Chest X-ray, AP view. Patient: 29 years old, sex F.
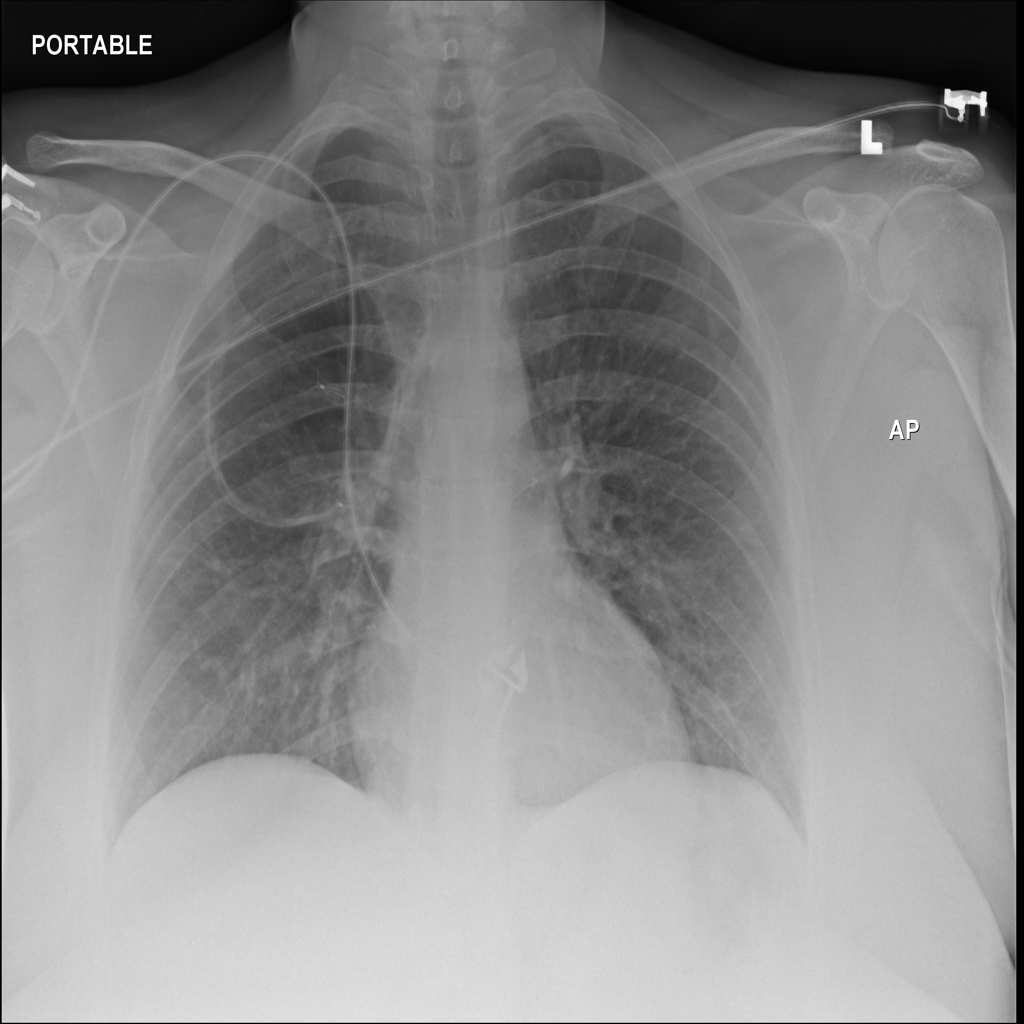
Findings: No Finding